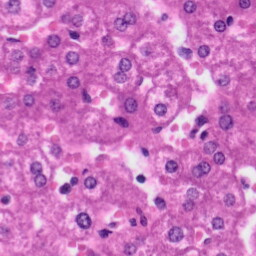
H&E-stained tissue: Liver